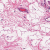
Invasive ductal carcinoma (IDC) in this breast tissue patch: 0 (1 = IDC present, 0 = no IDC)